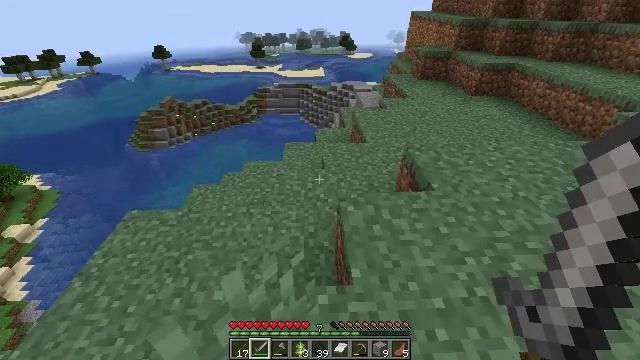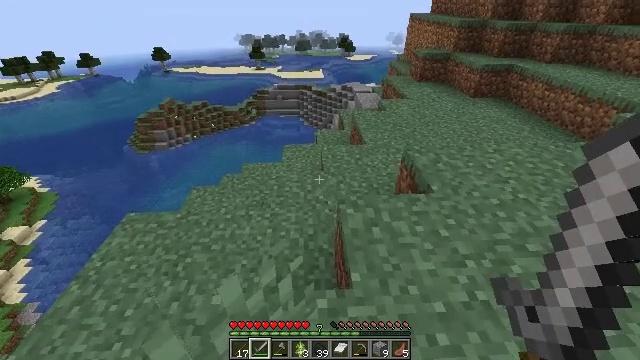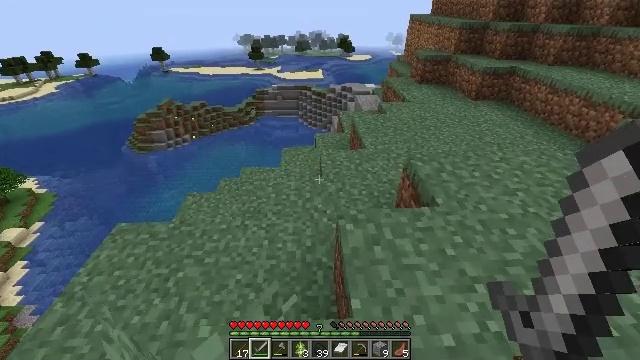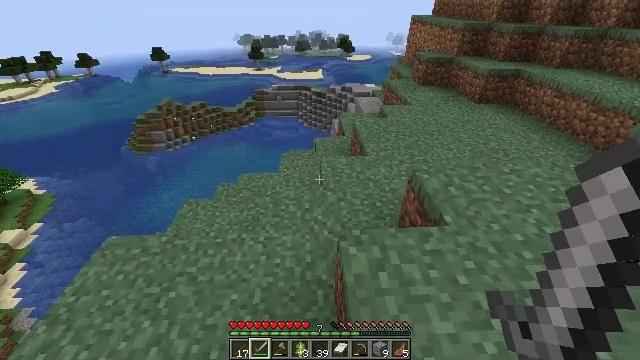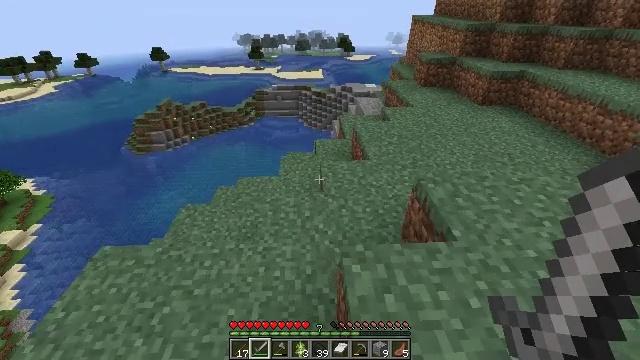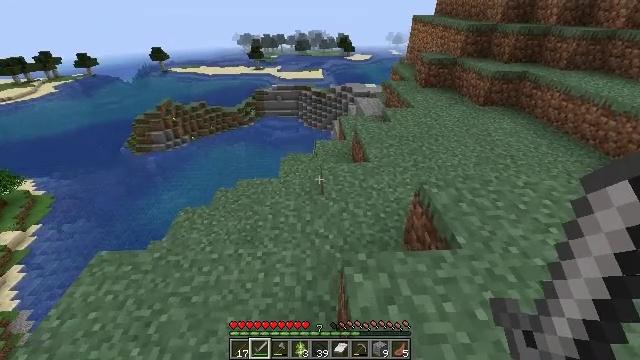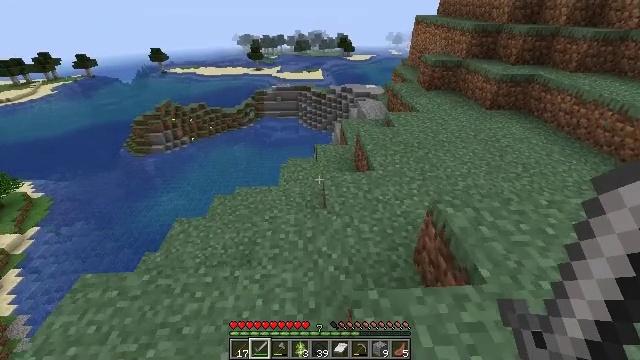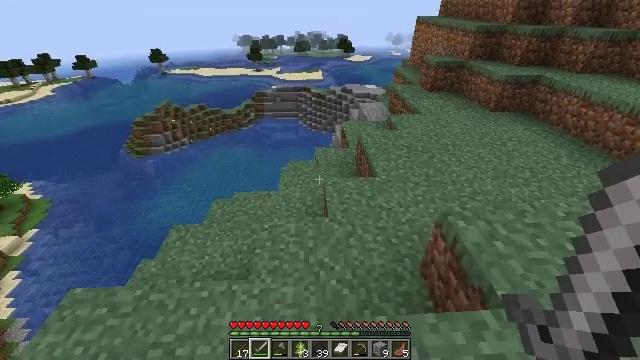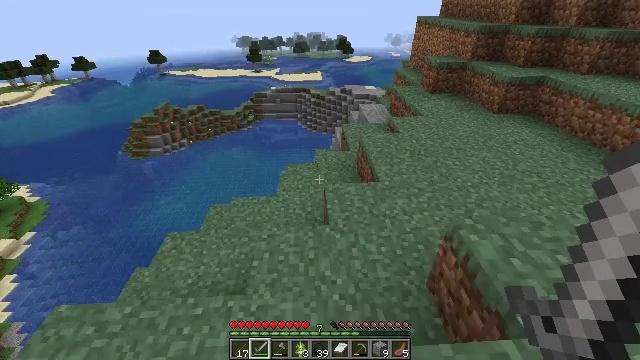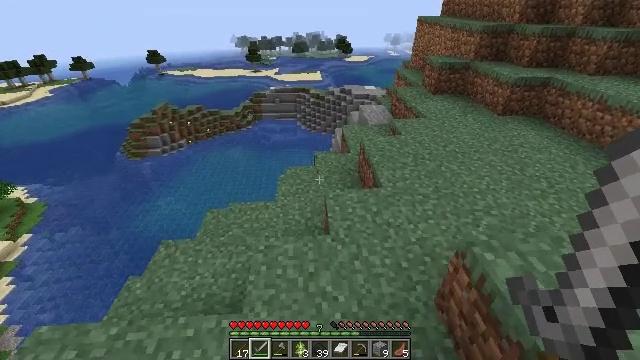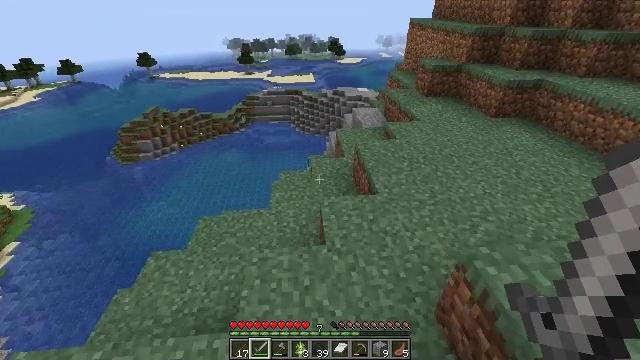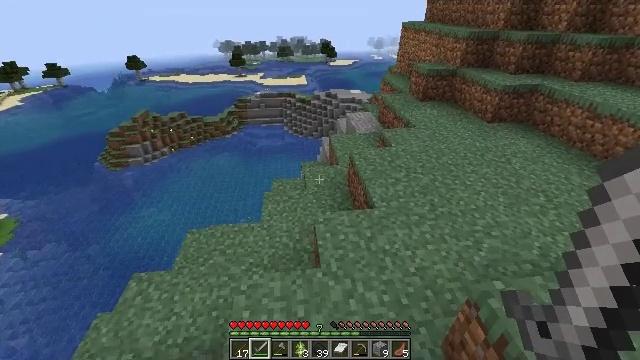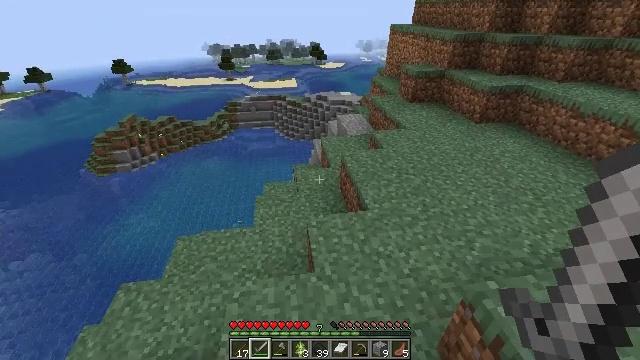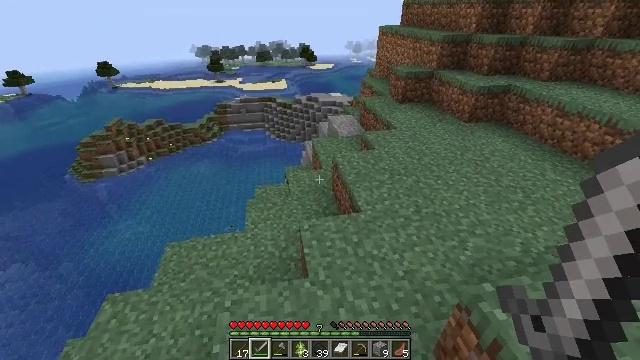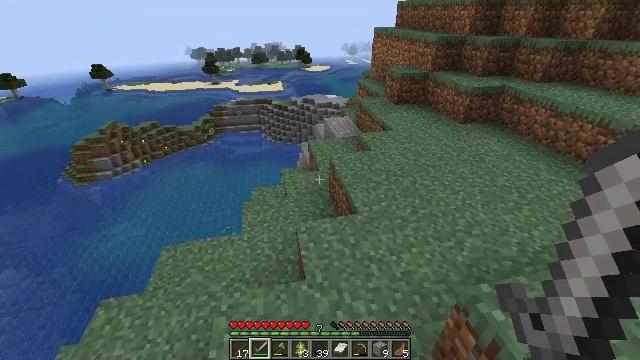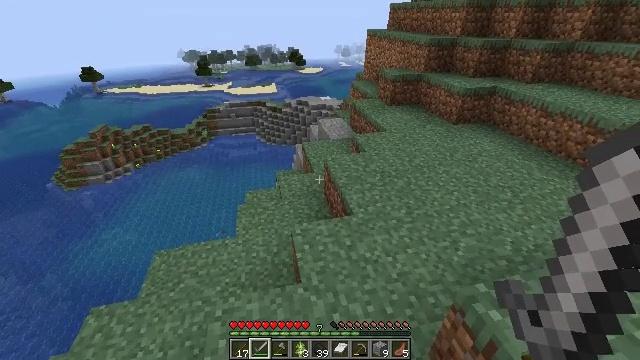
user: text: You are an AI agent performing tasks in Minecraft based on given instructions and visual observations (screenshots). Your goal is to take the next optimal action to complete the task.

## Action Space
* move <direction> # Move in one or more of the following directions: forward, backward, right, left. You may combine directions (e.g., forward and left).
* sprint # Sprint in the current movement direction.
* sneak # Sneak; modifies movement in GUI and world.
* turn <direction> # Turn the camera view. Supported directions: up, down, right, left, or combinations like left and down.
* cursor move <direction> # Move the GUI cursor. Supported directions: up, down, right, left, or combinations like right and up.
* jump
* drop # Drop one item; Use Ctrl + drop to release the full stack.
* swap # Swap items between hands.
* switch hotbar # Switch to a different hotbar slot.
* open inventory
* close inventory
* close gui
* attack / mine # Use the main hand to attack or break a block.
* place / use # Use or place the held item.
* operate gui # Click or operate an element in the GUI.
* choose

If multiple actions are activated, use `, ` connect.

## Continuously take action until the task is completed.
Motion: motion action
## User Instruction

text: Remove oak leaves from branches.
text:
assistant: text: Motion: move forward
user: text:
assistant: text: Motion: move forward
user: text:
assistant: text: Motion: move forward
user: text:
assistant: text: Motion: move forward
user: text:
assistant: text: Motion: move forward
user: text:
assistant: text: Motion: move forward
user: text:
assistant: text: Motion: move forward
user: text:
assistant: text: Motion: move forward
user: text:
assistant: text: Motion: move forward
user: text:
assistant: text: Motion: move forward, turn right
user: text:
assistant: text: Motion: turn right
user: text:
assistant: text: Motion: turn right
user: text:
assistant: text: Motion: turn right
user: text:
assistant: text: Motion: no_op
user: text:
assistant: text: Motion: turn right
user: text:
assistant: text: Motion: no_op
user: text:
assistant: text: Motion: no_op
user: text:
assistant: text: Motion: no_op
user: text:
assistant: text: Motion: no_op
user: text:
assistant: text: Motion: no_op
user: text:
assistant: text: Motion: no_op
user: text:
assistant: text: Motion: no_op
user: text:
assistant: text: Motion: no_op
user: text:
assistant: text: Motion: no_op
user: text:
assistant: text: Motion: no_op
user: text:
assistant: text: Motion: no_op
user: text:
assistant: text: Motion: no_op
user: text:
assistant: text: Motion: no_op
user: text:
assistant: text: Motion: no_op
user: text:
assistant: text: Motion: no_op